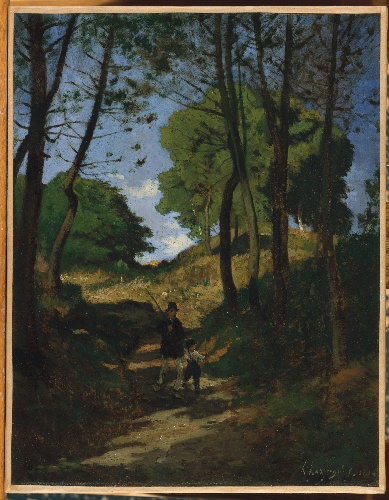
Title: Fir Trees in Les Trembleaux, near Marlotte (Sapins aux Trembleaux à Marlotte)
Artist: Henri-Joseph Harpignies
Artist bio: French, Valenciennes 1819–1916 Saint-Privé
Date: 1854
Object type: Painting
Classification: Paintings
Medium: Oil on canvas
Dimensions: 16 1/4 x 12 5/8 in. (41.3 x 32.1 cm)
Department: Robert Lehman Collection
Credit line: Robert Lehman Collection, 1975
Accession year: 1975
Repository: Metropolitan Museum of Art, New York, NY
Tags: Men|Landscapes|Boys